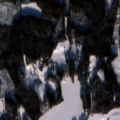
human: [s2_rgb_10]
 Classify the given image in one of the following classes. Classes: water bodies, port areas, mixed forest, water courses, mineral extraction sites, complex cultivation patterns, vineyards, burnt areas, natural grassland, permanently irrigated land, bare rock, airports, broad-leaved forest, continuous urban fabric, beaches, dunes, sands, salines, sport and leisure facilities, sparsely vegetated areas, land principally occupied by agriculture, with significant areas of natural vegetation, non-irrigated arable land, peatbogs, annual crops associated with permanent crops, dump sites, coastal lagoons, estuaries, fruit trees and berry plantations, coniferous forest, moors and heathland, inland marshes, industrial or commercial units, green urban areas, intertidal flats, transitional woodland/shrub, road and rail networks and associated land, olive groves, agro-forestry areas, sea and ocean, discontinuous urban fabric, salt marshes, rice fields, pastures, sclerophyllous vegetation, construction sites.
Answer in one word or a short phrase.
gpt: land principally occupied by agriculture, with significant areas of natural vegetation, coniferous forest, mixed forest, water bodies